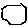
Label: hexagon